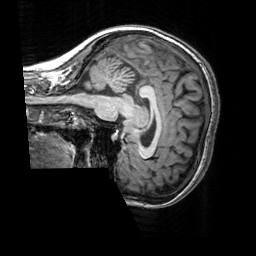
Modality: T1w
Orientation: sagittal
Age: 29
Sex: female
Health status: healthy
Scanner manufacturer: siemens
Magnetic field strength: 3 T
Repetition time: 2.3 s
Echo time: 0.00303 s